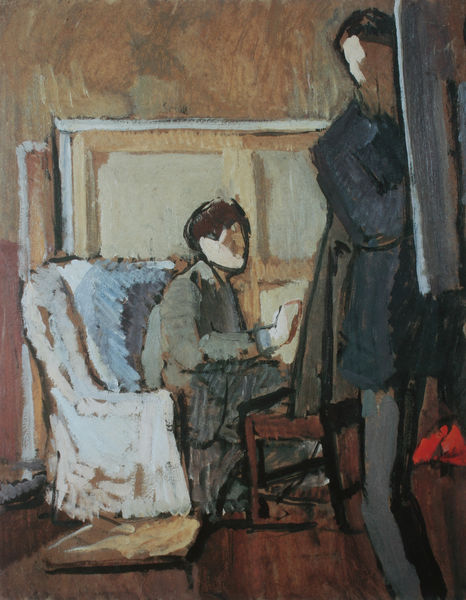
Titel: Im Atelier
Künstler: Vanessa Bell
Standort: England
Institution: Privatsammlung
Schlagwörter: blau, hand, kopf, mann, weiß, gelb, kirchner, ocker, sitzen, braun, fenster, frau, grau, haar, holz, kleid, männer, raum, schwarz, stuhl, tisch, zimmer, rot, tuch, beige, expressionismus, anzug, jung, wand, gesicht, rahmen, stehen, portrait, porträt, pastos, boden, sessel, sitzend, stoff, decke, bilder, sofa, modell, zwei, modern, kissen, lesen, atelier, maler, staffelei, couch, model, selbstporträt, buch, rückseite, künstler, leinwand, malen, leinwände, gesichtslos, rückwand, münter, fra, gesichte, kollegen, malerkollegen